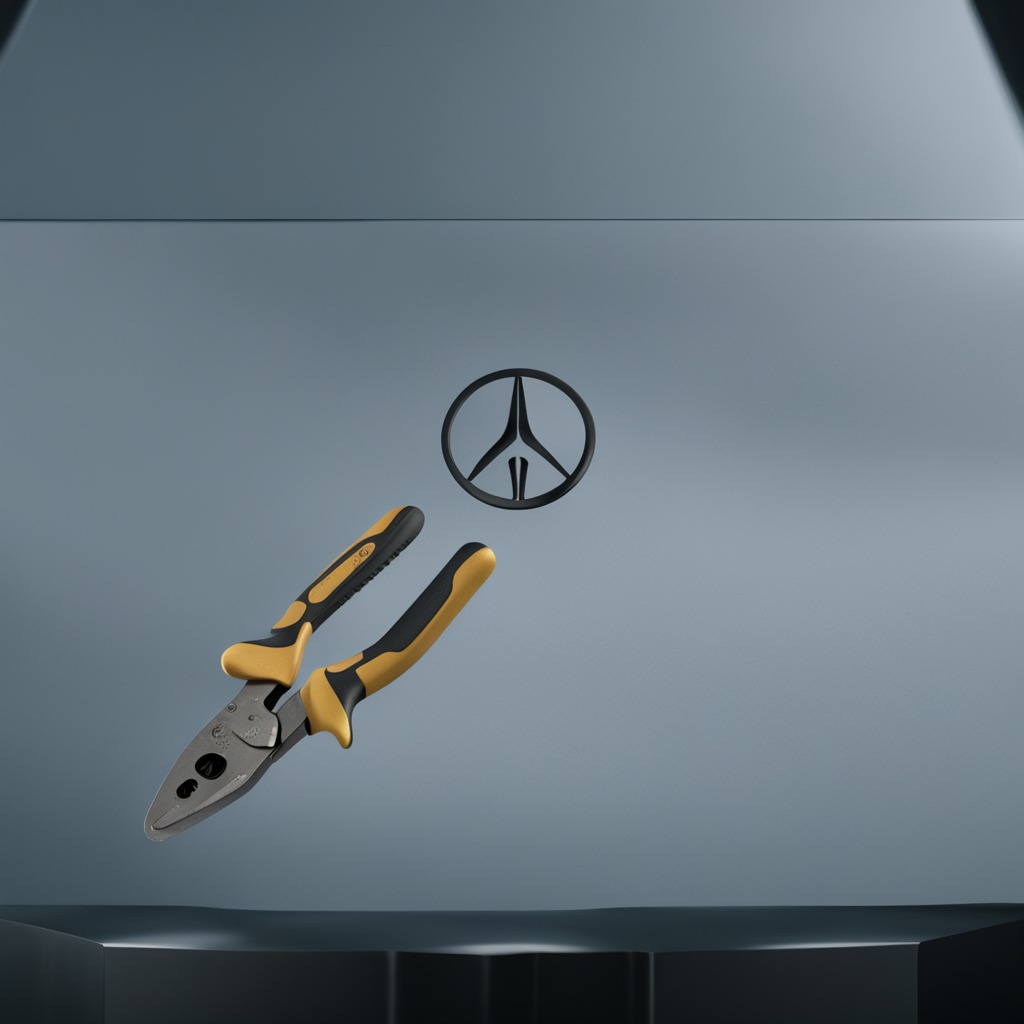
A plier is lying on a toolbox surface in an airplane hangar workshop.